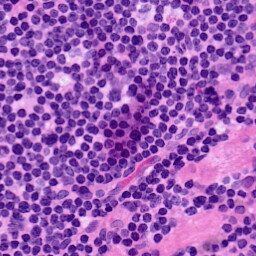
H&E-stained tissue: LymphNode